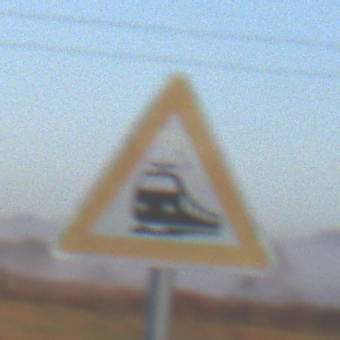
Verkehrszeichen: Bahnuebergang
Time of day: Dawn
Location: Outdoor (Nature)
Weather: Clear
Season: NotSpecified
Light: Natural